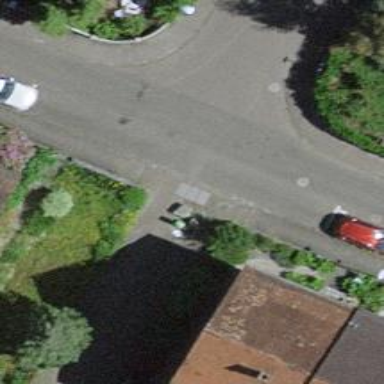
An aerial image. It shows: Cycleway lane paved with paving stones.